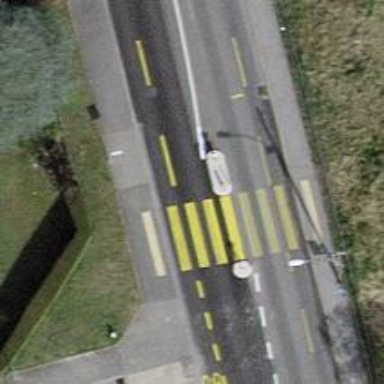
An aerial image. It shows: Marked zebra crossing with island in the middle.